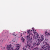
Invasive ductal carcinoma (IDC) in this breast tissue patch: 1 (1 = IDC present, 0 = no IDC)